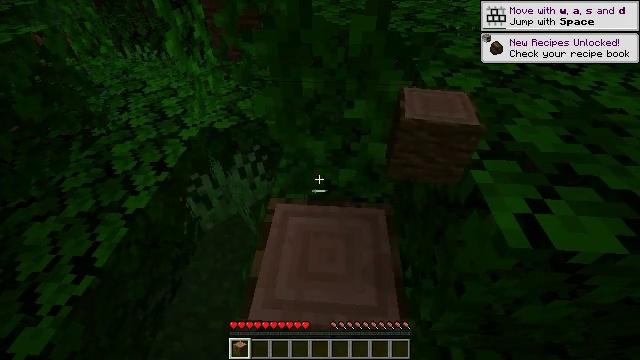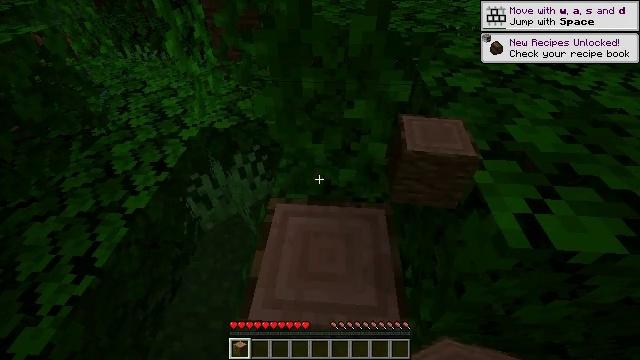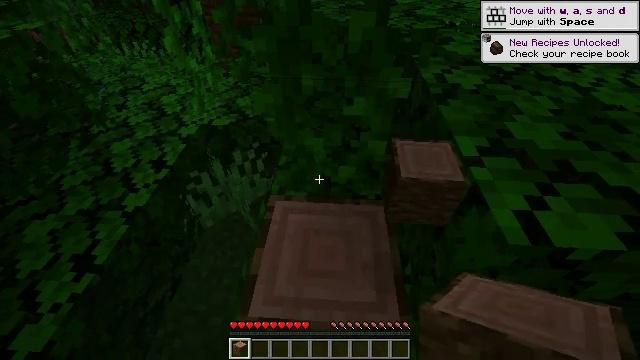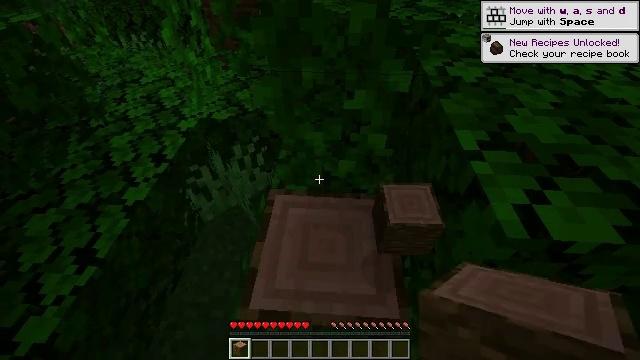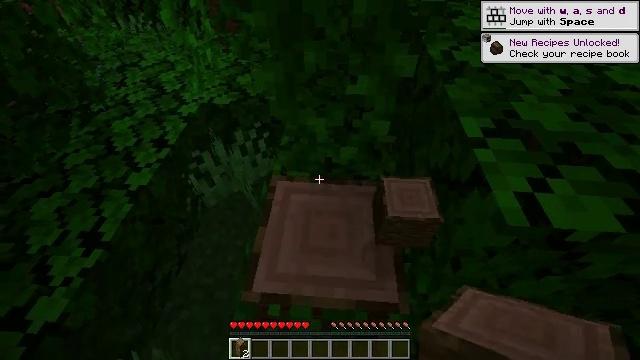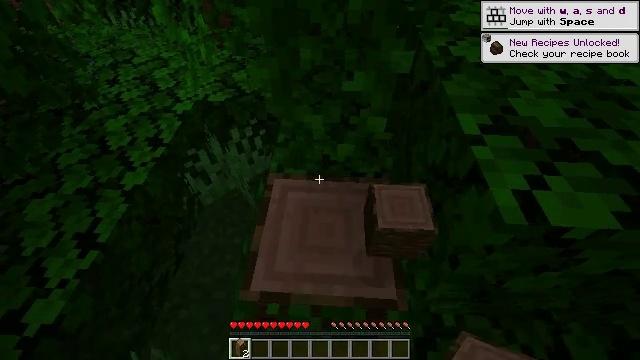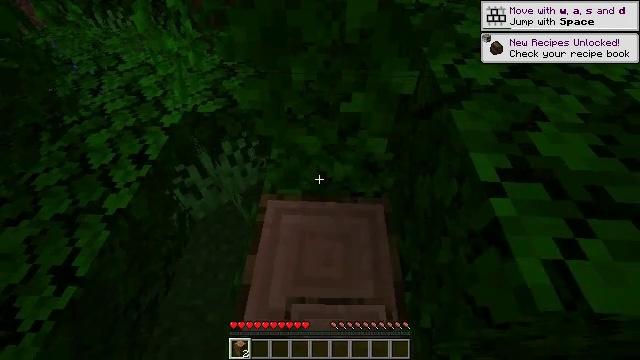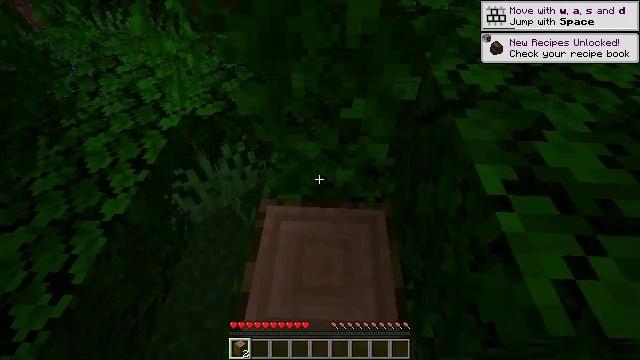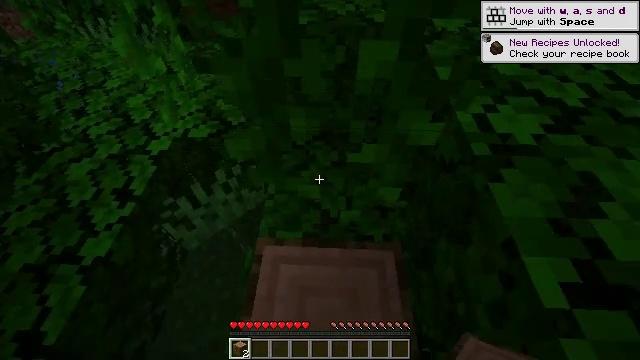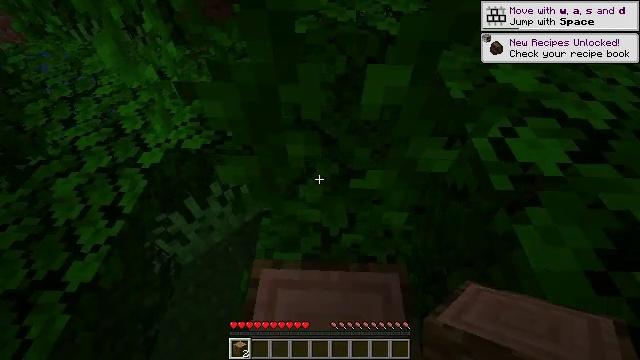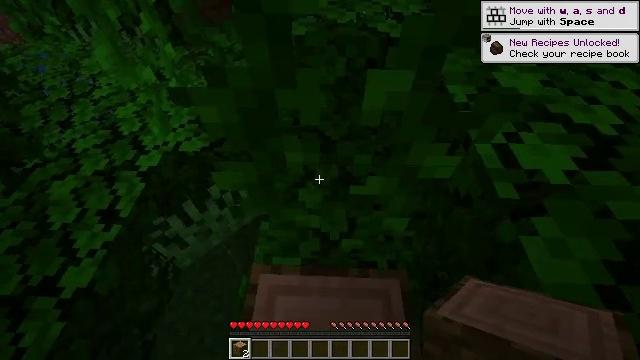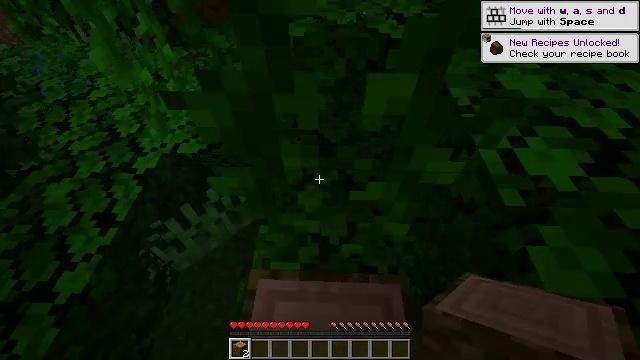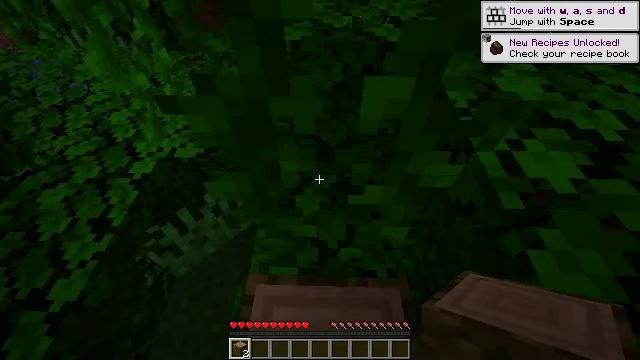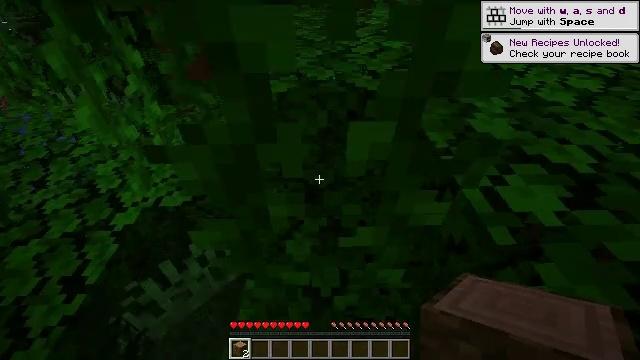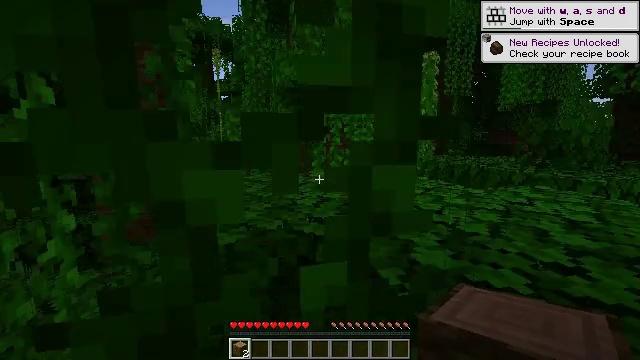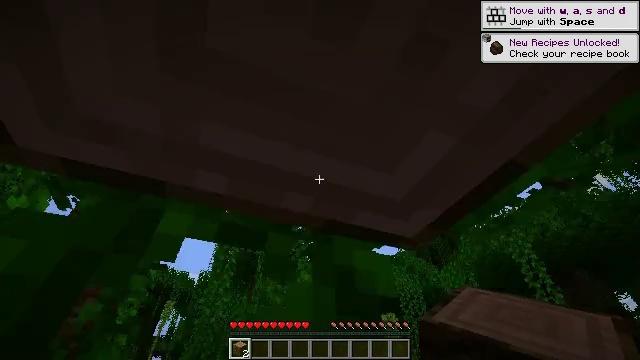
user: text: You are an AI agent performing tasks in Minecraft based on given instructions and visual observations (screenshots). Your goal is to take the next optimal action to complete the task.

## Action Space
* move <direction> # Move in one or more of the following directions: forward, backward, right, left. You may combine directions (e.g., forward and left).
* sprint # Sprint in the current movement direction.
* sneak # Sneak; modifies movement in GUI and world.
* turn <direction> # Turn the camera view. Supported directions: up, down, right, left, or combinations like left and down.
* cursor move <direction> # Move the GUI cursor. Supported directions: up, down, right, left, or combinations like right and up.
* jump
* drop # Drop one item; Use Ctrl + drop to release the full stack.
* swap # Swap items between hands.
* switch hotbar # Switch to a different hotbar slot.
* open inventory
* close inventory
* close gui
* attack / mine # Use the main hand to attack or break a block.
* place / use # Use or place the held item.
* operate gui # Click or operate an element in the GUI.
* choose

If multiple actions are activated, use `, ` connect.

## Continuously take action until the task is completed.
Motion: motion action
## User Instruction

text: Harvest the jungle log from the tree trunk.
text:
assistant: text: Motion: no_op
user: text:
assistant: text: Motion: no_op
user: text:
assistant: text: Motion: turn down
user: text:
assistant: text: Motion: turn down
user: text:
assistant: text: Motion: move forward
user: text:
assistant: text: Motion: move forward
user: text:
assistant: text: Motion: move forward
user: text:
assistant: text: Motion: move forward
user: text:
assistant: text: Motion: no_op
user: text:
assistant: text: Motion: no_op
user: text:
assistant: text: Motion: no_op
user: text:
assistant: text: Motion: no_op
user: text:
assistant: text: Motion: turn right and up
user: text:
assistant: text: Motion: turn right and up
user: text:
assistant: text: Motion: turn right and up
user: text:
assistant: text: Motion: turn left and up
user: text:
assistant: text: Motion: turn up
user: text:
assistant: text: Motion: turn right and up, attack / mine
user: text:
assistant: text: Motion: turn right and up, attack / mine
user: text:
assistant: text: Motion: attack / mine
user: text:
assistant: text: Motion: attack / mine
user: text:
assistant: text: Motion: attack / mine
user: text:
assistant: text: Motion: attack / mine
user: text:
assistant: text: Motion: attack / mine
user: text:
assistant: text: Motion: attack / mine
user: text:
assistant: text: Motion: attack / mine
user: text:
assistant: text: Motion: attack / mine
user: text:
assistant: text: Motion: attack / mine
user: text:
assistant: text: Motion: attack / mine
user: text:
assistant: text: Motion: attack / mine